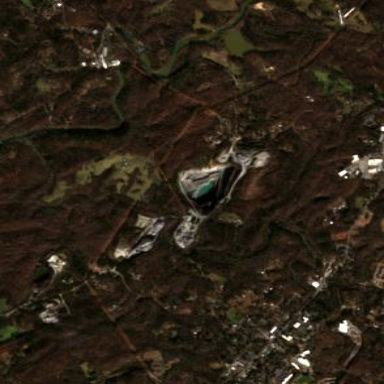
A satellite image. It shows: Quarry site labeled as "Mines Quarries And Gravel Pits".